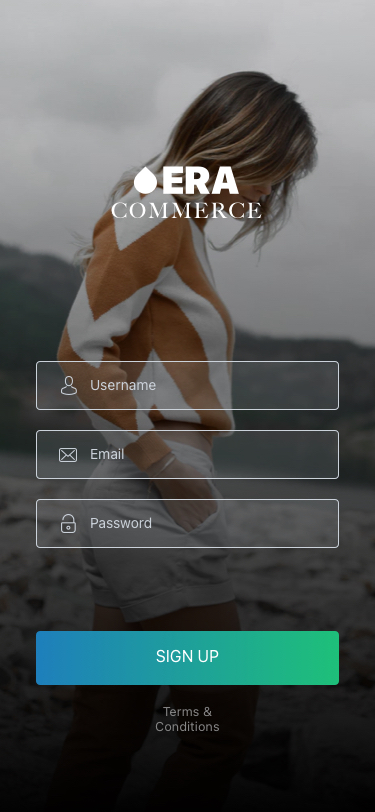
Text in this UI design:
Terms & Conditions
SIGN UP
Password
Email
Username